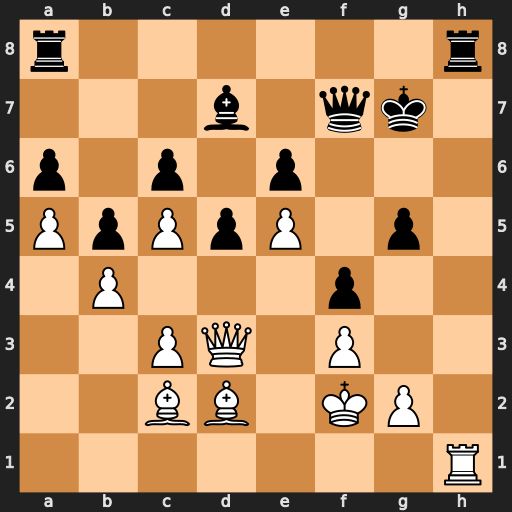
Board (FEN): r6r/3b1qk1/p1p1p3/PpPpP1p1/1P3p2/2PQ1P2/2BB1KP1/7R
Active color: w
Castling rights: -
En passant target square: -
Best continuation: Rh7+ Rxh7 Qxh7+ Kf8 Qh8+ Ke7 Qxa8